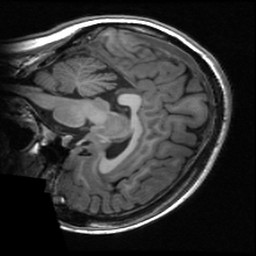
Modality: T1w
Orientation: sagittal
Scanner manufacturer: ge
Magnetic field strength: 3 T
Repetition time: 0.00614 s
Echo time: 0.002004 s